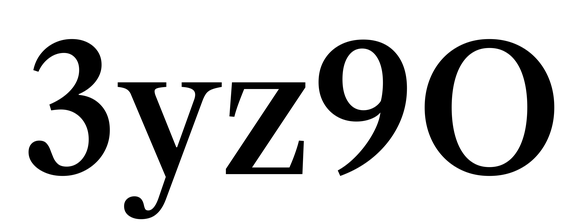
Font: LibreCaslonText_Medium